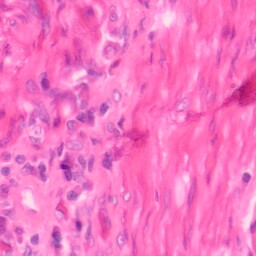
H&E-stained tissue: Colon